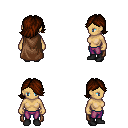
a pixel art fantasy rpg character, female body template, human, tanned skin, brown cape, magenta pants, brown swoop hairstyle, black shoes, four views (front, back, left, right), 2x2 character sprite sheet, small pixel art, hard edges, no anti-aliasing